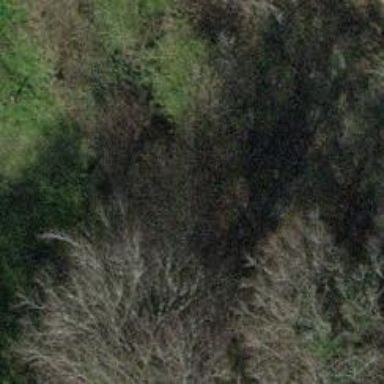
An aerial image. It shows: Path covered in grass.